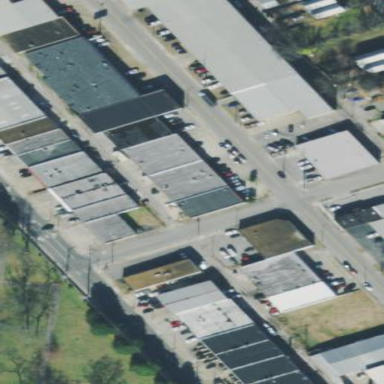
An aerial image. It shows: Warehouse building.